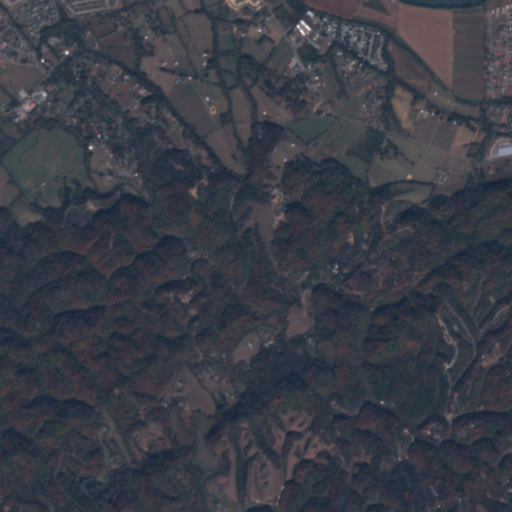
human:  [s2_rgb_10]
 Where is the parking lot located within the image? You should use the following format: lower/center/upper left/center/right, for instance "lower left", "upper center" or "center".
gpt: The parking lot is located in the lower right of the image.
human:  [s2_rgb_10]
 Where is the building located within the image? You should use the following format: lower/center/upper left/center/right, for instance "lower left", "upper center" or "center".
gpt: The building is located in the upper left of the image.
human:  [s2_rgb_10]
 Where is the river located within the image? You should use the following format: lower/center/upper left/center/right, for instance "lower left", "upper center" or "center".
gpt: The river is located in the upper right of the image.
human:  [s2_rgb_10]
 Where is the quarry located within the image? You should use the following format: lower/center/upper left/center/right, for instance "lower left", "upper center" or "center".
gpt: There is no quarry in the image.